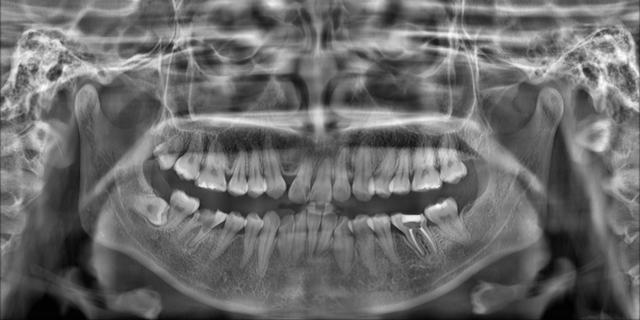
adult